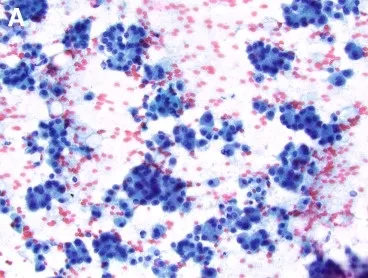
(A) Fine needle aspiration with cytopathology revealed reactive appearing acinar cells and no evidence of a malignant neoplasm.
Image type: pathology (papanicolaou)